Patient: sex F, age 26
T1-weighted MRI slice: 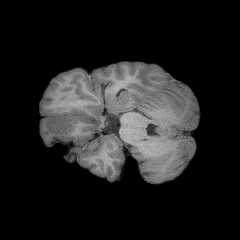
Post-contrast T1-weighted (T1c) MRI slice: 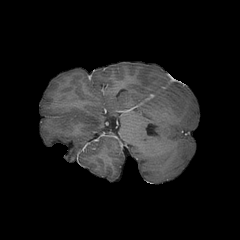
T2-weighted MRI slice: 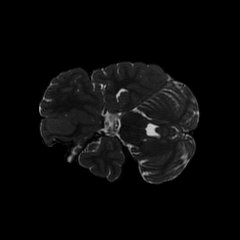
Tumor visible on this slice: yes
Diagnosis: Glioblastoma, IDH-wildtype
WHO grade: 4